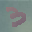
Label: 3